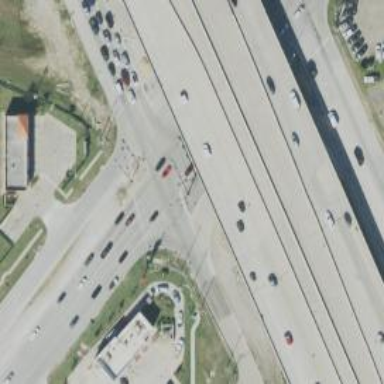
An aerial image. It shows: Primary highway with frontage road.